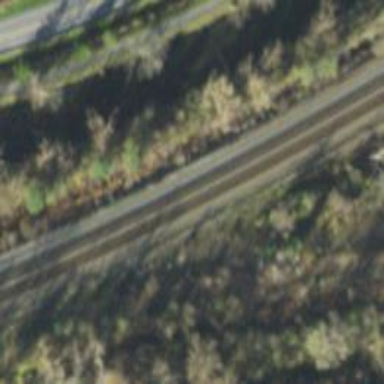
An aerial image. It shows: Railway track.